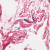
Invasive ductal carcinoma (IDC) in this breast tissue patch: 0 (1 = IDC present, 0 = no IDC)